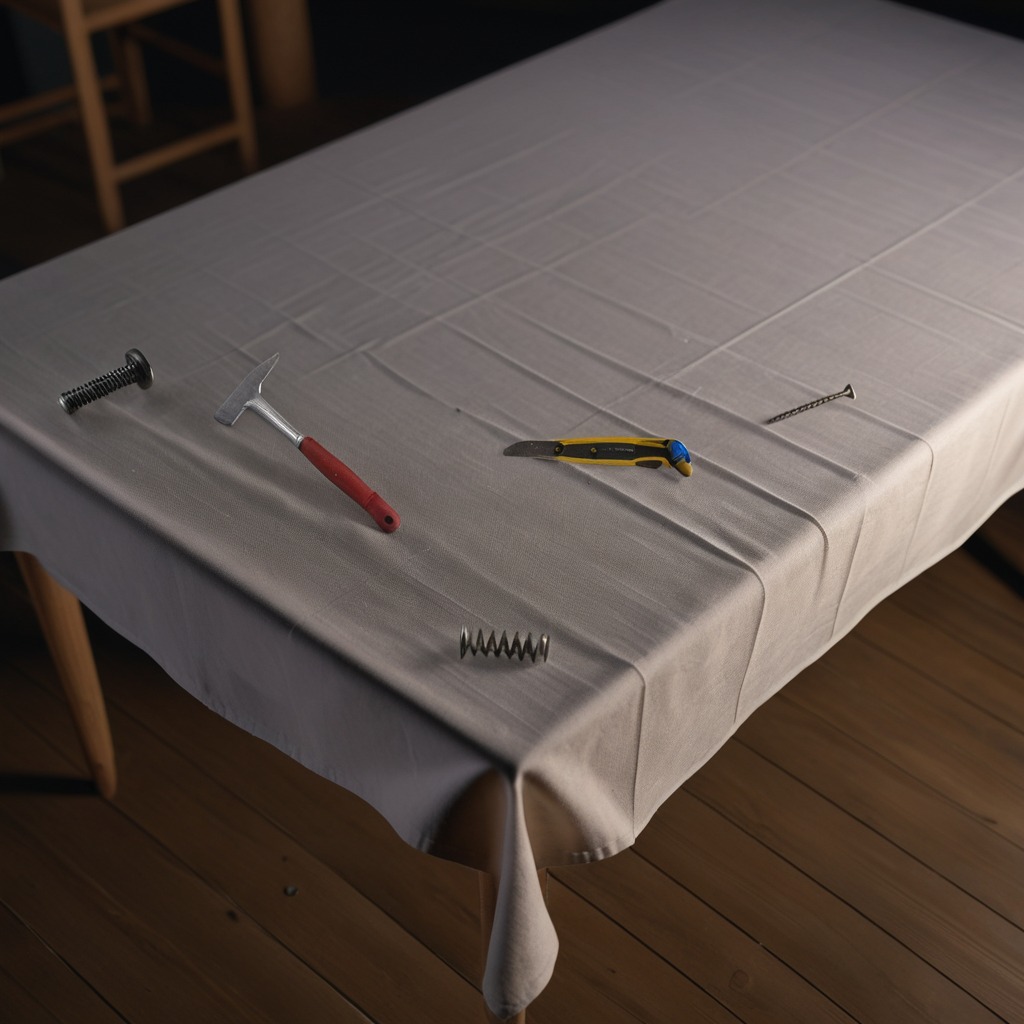
A utility knife, a metal machine screw, an iron nail, a hammer, and a coiled metal spring are lying on the wooden table.